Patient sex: M
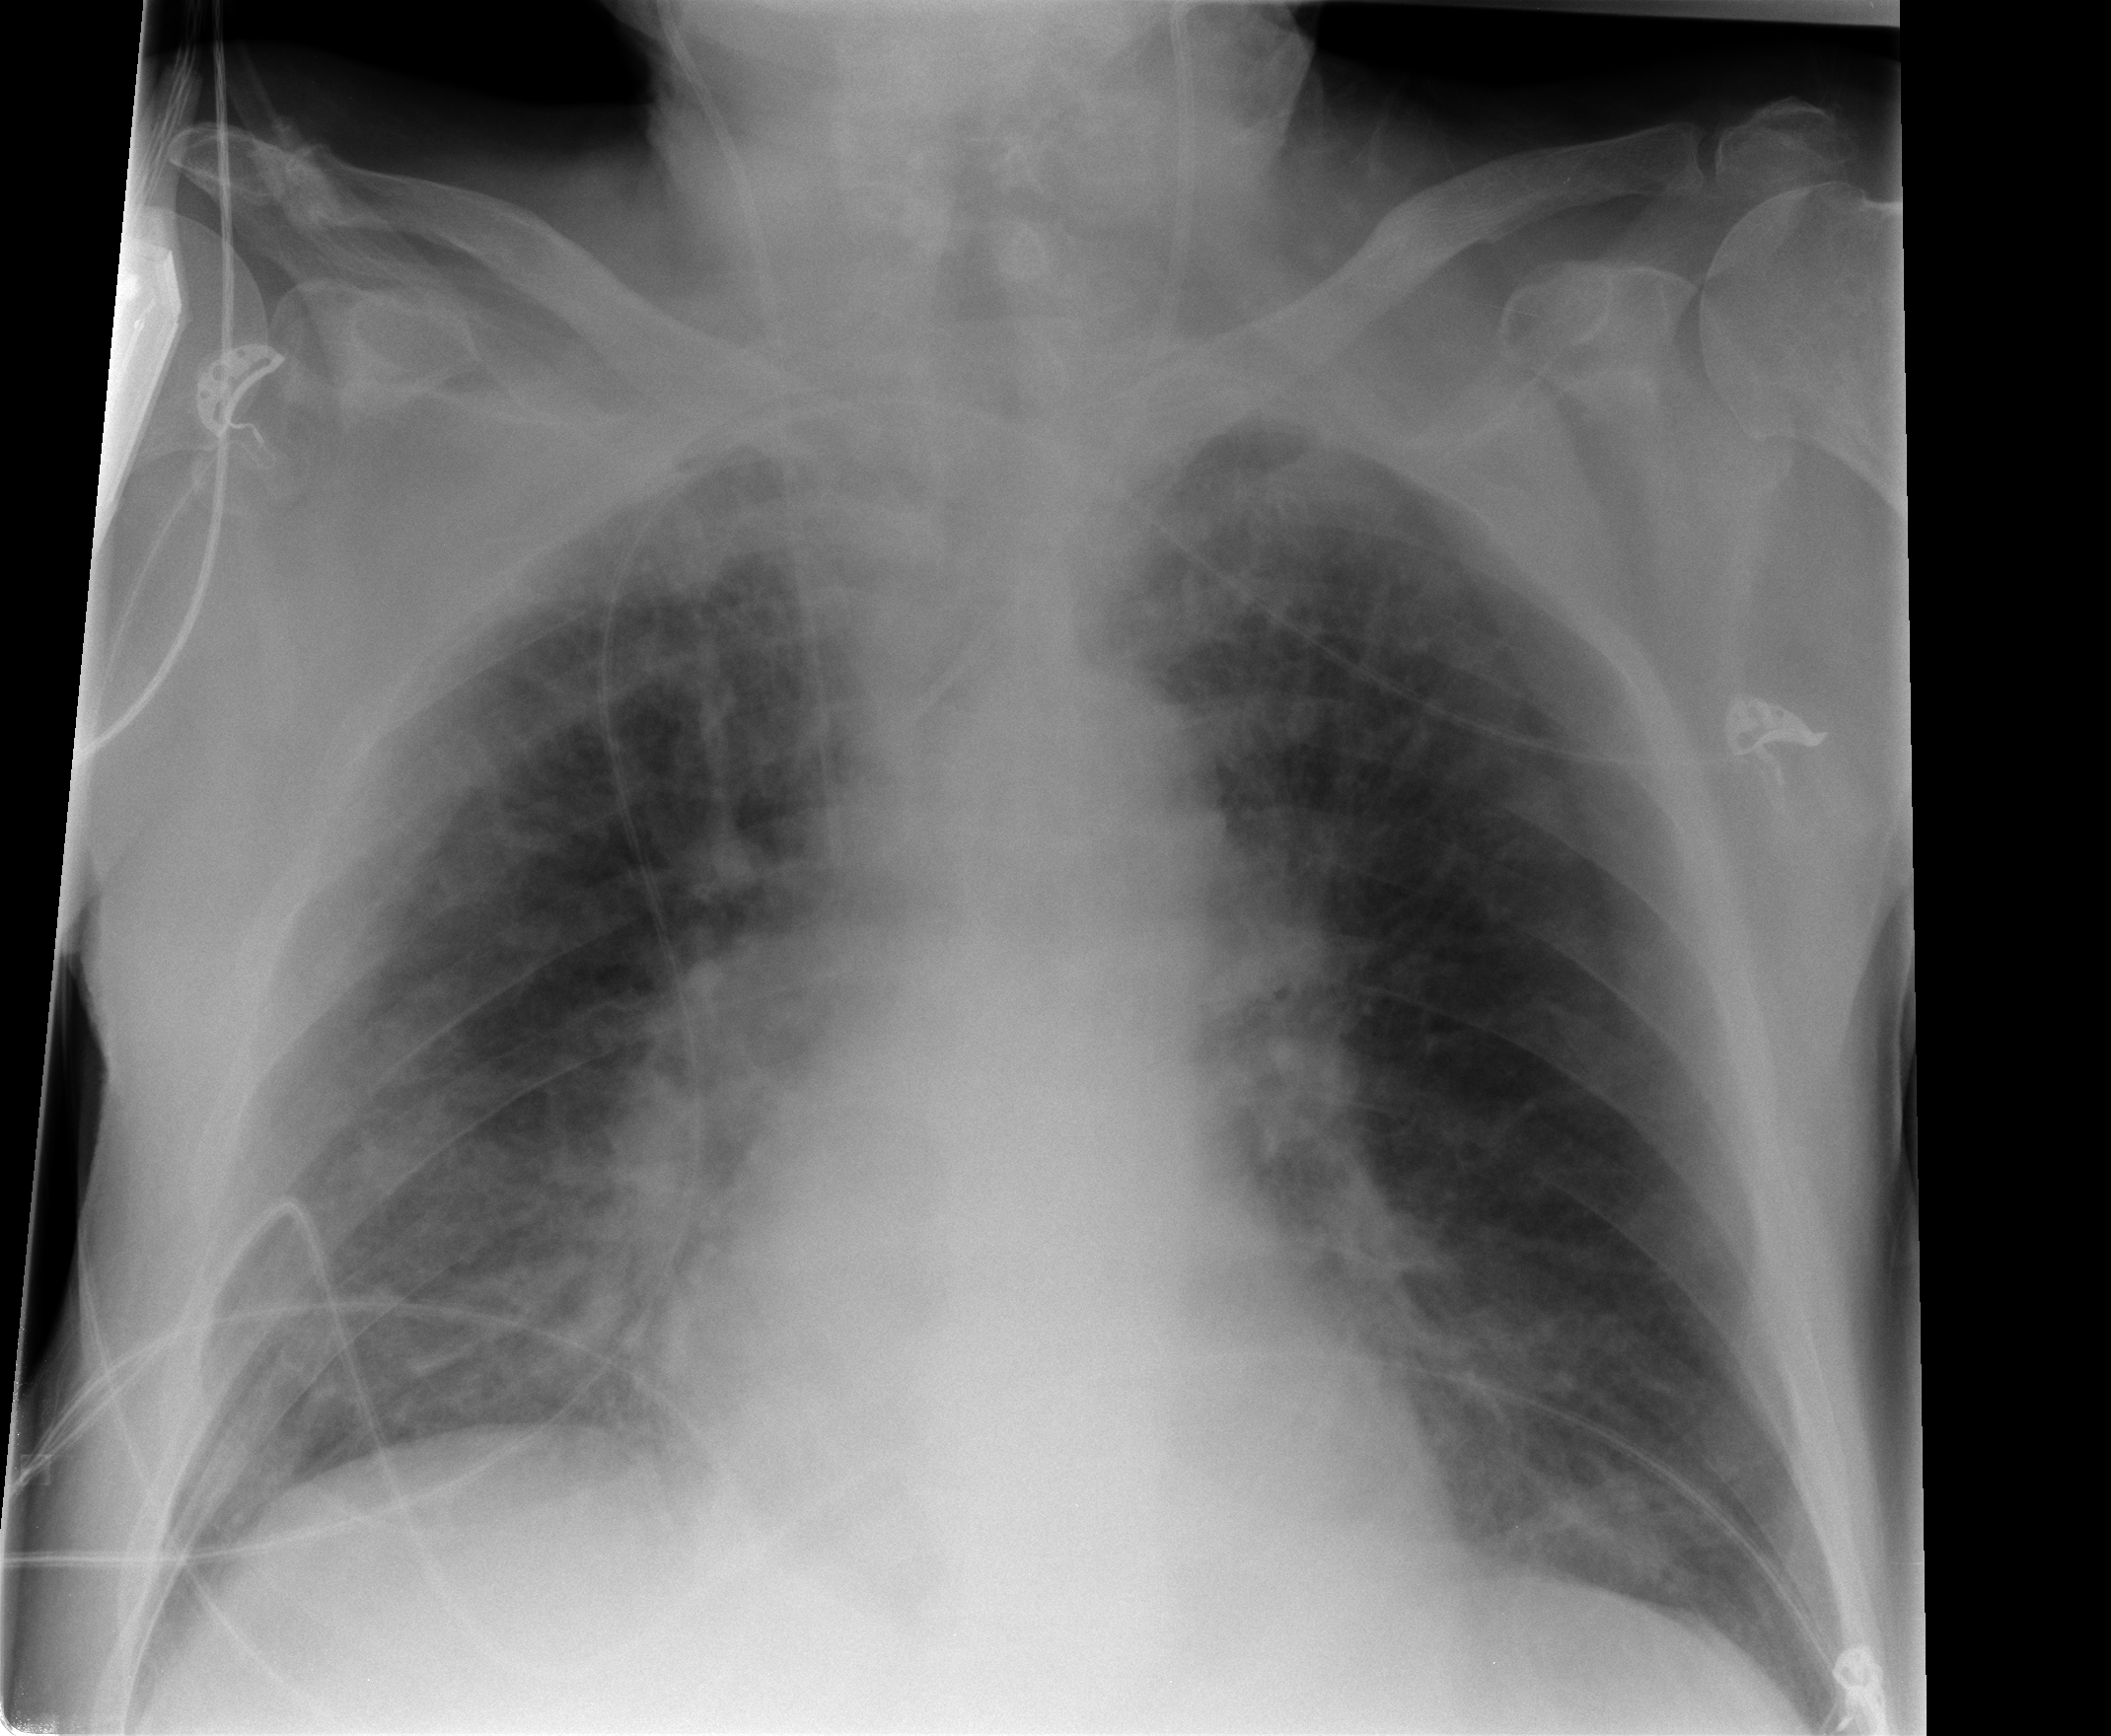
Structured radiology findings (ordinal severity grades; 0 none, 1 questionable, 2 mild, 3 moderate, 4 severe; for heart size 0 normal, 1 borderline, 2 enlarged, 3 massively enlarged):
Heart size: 0
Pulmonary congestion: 2
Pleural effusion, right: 0
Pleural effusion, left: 0
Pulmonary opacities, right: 2
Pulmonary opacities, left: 2
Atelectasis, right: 0
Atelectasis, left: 2